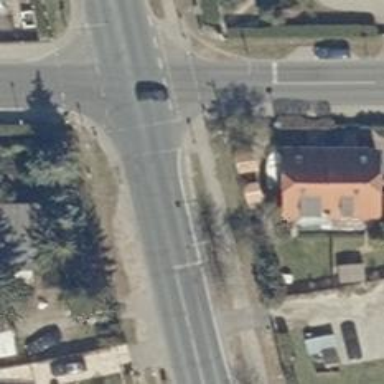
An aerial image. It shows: Road crossing with traffic signals.